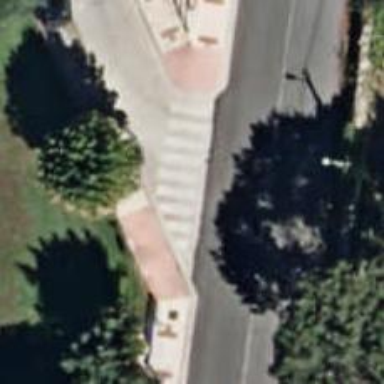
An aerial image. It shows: Uncontrolled road crossing.